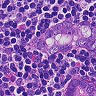
Metastatic tissue present: yes